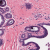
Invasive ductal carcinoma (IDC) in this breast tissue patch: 0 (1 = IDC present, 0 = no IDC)